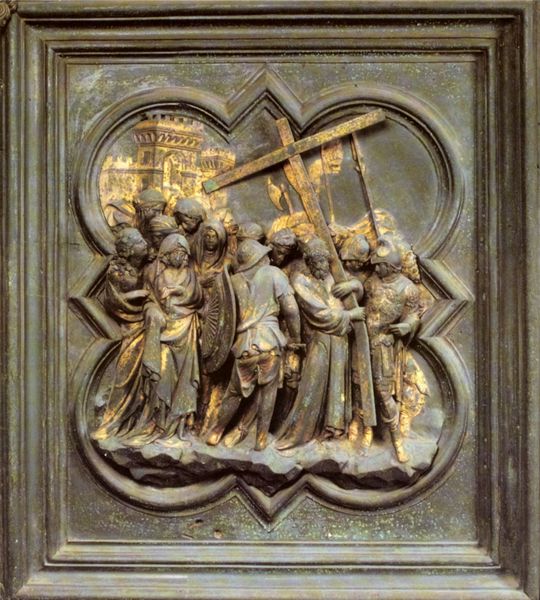
Titel: Nordtür
Künstler: Lorenzo Ghiberti
Standort: Florenz, Baptisterium (EU - I - Toskana)
Schlagwörter: gruppe, menschen, stadt, braun, grau, holz, männer, schwarz, tür, gebäude, ornament, rahmen, trauer, bild, kirche, gold, relief, türe, lanze, soldaten, metall, bronze, kreuz, portal, stadttor, helme, christus, jesus, kreuzigung, florenz, hellebarde, kreuzzug, lanzen, maria, quadrat, viereck, kassette, ghiberti, vierpass, passion, golgatha, kreuzweg, kreuztragung, kreuzträger, lanen, reliefgold, domtüren, sieges, rutenbundel